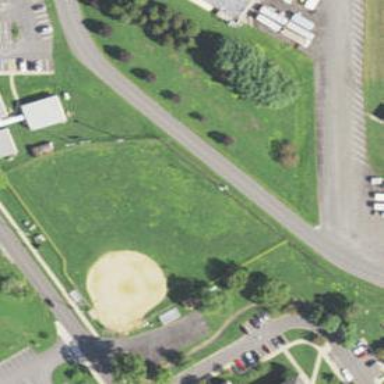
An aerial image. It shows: Softball pitch for leisure land activities.